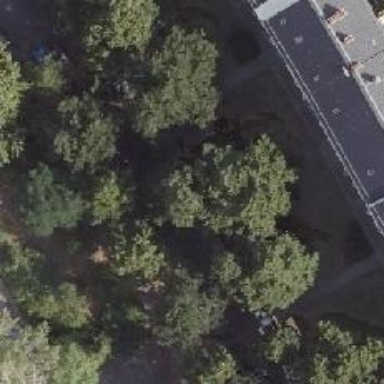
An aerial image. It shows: Avenue lined with broadleaved deciduous trees.